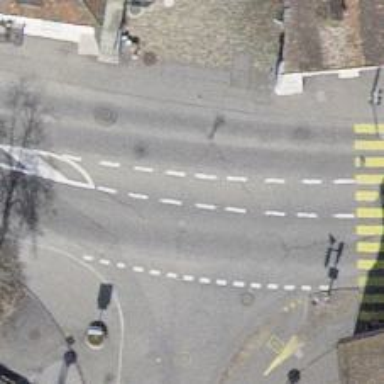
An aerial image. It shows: Road with traffic signals.